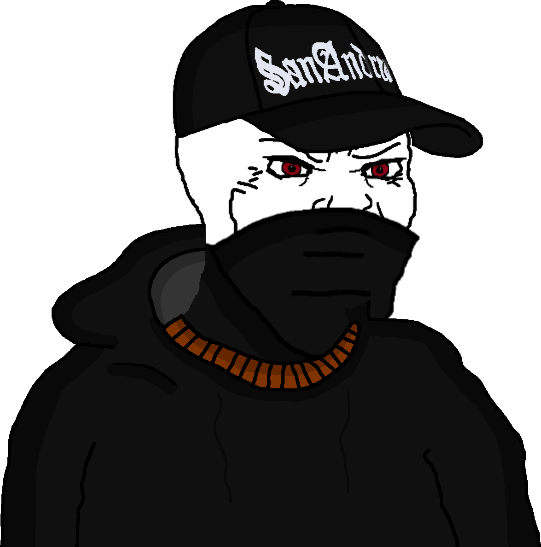
Label: 5_Hooker